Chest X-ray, AP view. Patient: 64 years old, sex M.
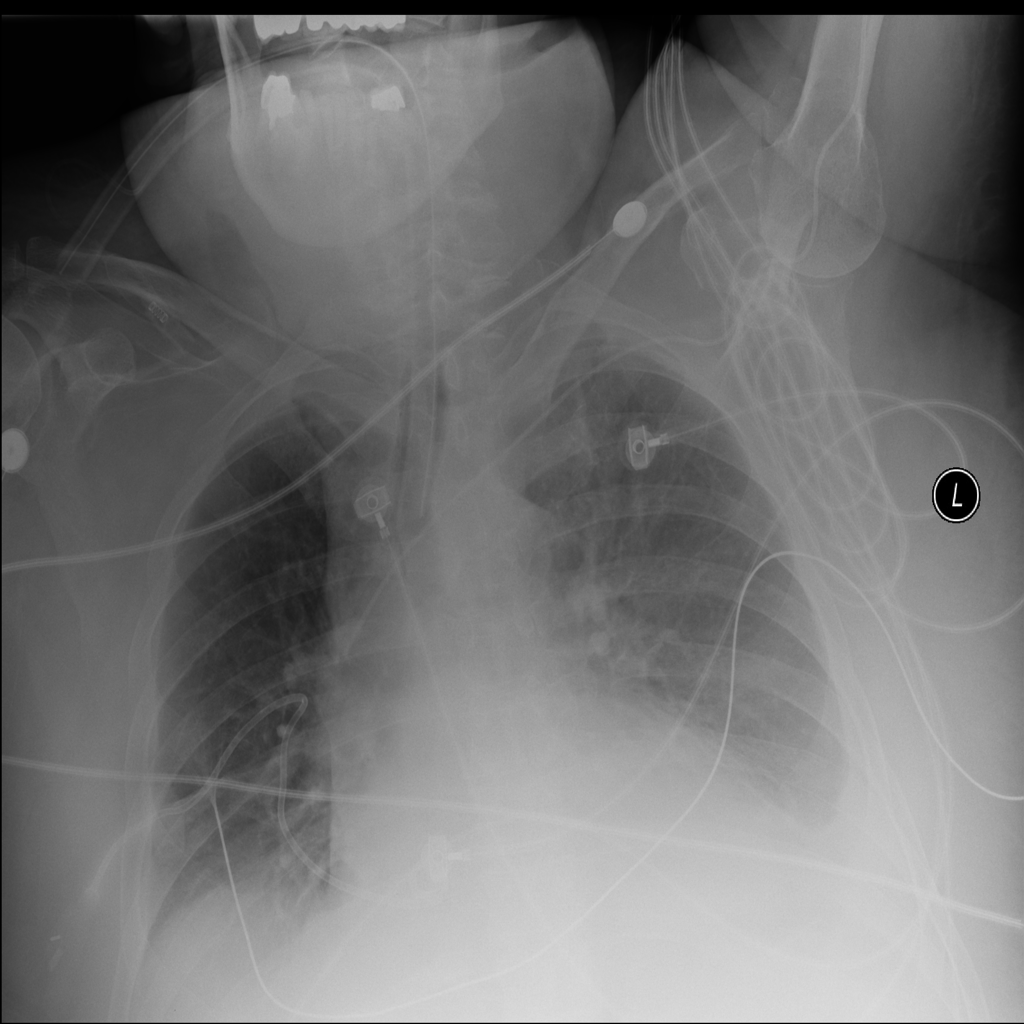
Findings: Effusion